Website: home-depot
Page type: account-selection
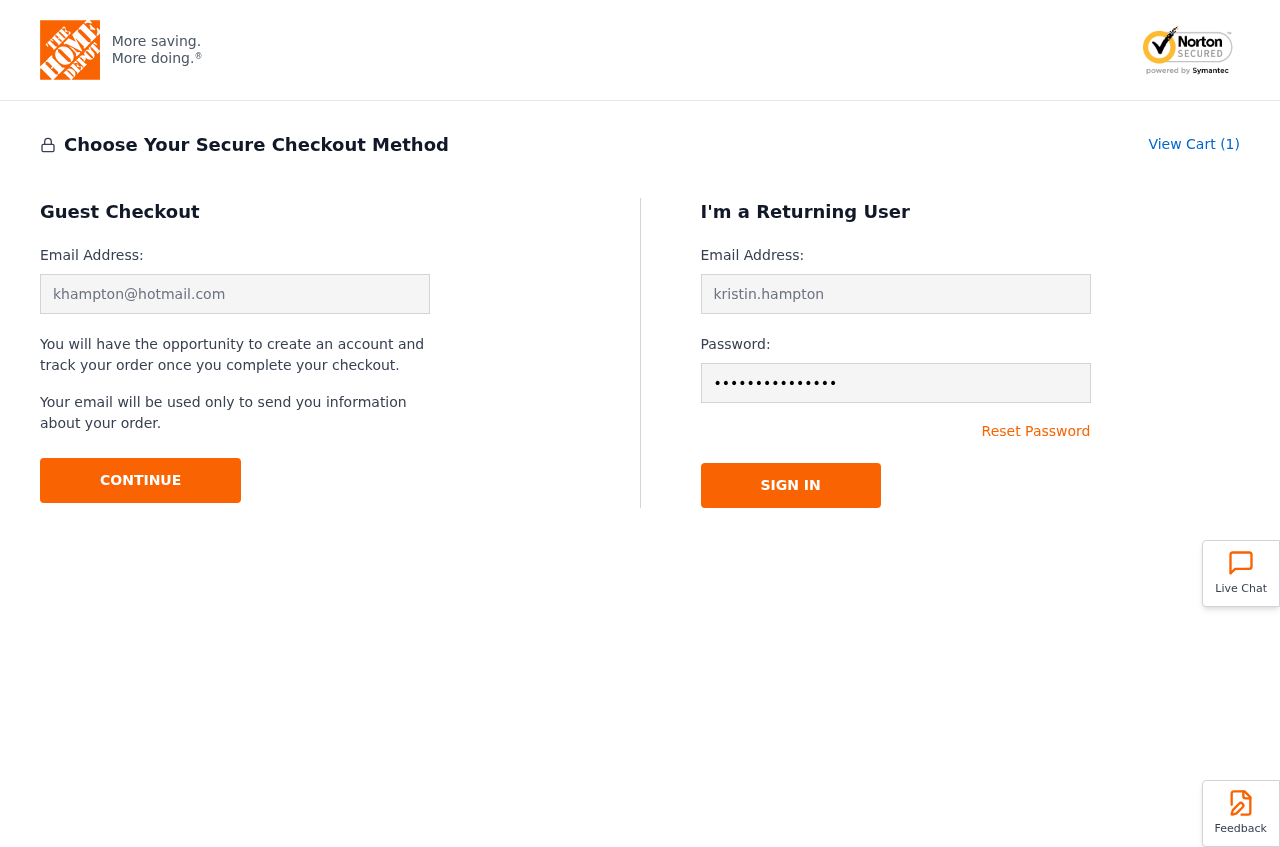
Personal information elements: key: PII_EMAIL
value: khampton@hotmail.com
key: PII_LOGIN_USERNAME
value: kristin.hampton
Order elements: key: ORDER_NUM_ITEMS
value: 1